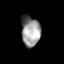
Tissue: skin
Cell type: Epithelial cells
Senescence score: 0.2478
Nuclear area (px): 565
Mean DAPI intensity: 149.467